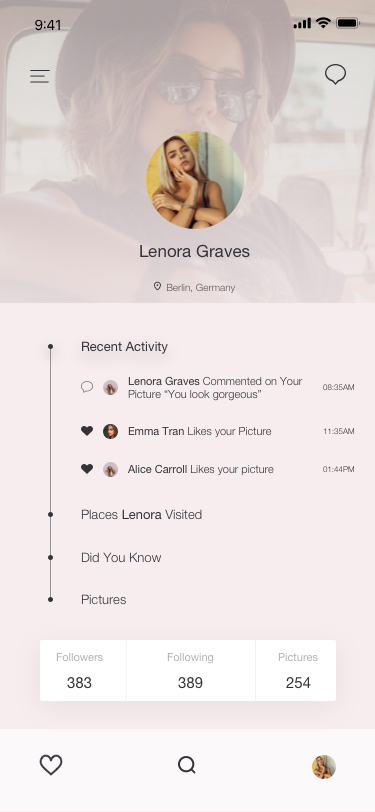
Text in this UI design:
Berlin, Germany
Lenora Graves
Pictures
254
Following
389
Followers
383
Alice Carroll Likes your picture
01:44PM
Emma Tran Likes your Picture
11:35AM
Lenora Graves Commented on Your Picture “You look gorgeous”
08:35AM
Recent Activity
Places Lenora Visited
Did You Know
Pictures